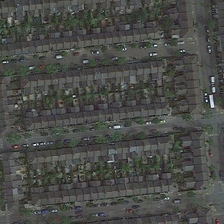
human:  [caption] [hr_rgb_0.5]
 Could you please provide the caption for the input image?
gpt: many buildings and green trees are in a residential area .

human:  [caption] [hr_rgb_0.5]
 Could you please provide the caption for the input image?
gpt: many buildings and green trees are in a residential area .

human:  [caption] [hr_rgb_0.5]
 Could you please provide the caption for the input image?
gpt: many buildings and green trees are in a residential area .

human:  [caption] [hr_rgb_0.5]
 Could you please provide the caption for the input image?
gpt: many buildings and green trees are in a residential area .

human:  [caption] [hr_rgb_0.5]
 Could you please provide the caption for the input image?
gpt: many buildings and green trees are in a residential area .